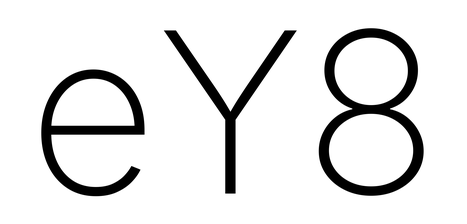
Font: Inter_ExtraLight